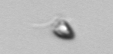
Label: Pyramimonas